Aerial crown-view tile of a tropical tree (Barro Colorado Island, Panama), acquired 20250915:
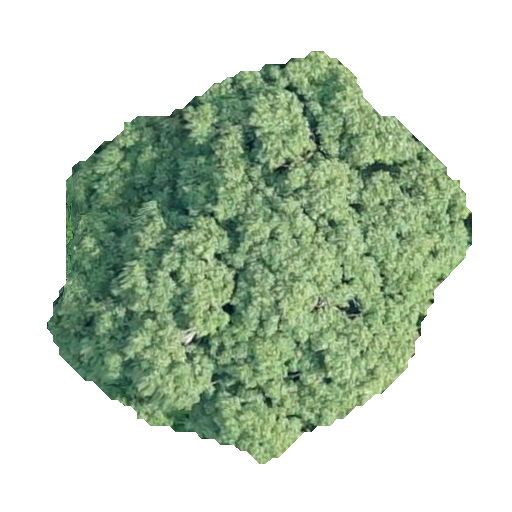
Species: Handroanthus guayacan
GBIF accepted scientific name: Handroanthus guayacan
Crown area: 168.839 m²